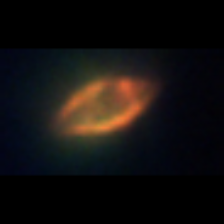
Taxon: Gyrodinium
Group: Dinoflagellates